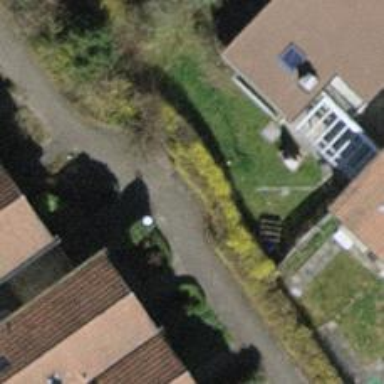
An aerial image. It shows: Brown bench in the vicinity.